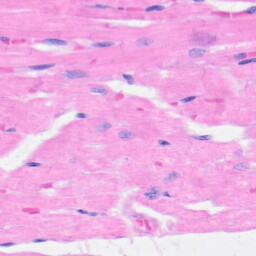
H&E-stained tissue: Heart